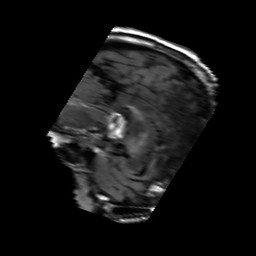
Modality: FLAIR
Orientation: sagittal
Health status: ill
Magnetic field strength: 3 T